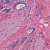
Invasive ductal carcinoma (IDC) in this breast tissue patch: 1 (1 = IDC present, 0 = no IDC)